Question: If I have an image 720, 720 that looks like this..

How do I work out the angle of the touched x,y given that the center x and y are 360, 360
A lot of calculations I see for this assume the origin is 0,0 (which is top left) so I get incorrect results.
I am assuming 0 is always to the top and not rotated.
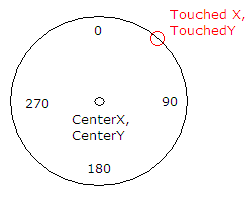
Answer: May be clearer this way:
'''
(Math.toDegrees( Math.atan2(fromLeft - 360.0, 360.0 - fromTop) ) + 360.0) % 360.0
'''
Adding a 360 degree turn and applying the modulo operator gives you the positive angle, which atan2 does not.